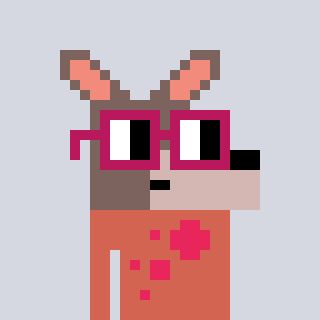
a pixel art character with square dark red glasses, a kangaroo-shaped head and a peachy-colored body on a cool background